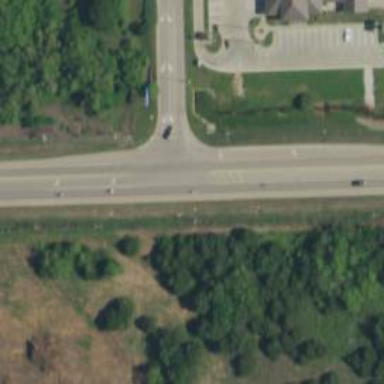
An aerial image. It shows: Primary highway.